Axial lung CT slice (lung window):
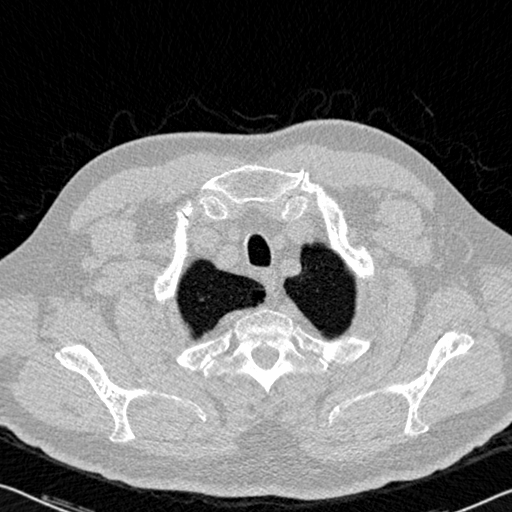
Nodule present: no